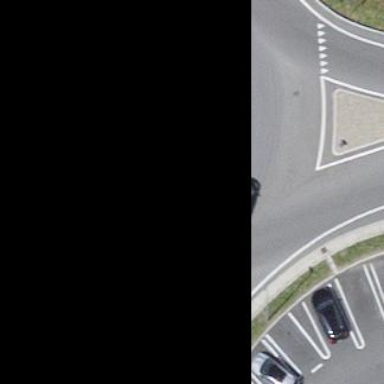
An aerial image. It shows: Roundabout at primary highway.